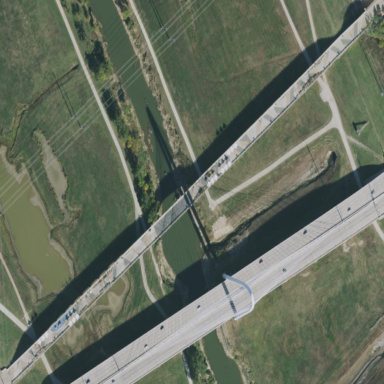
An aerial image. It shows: Man-made bridge.